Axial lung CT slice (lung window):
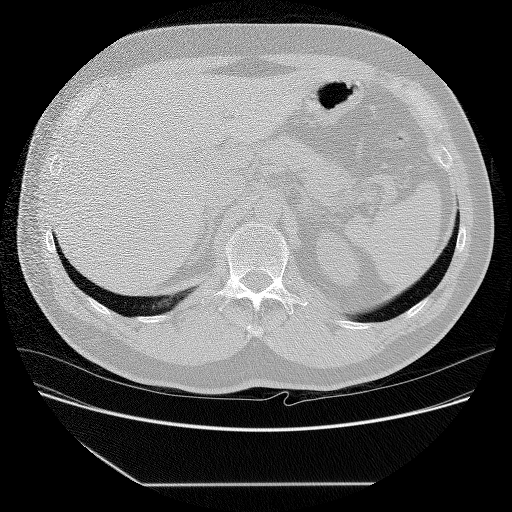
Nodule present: no